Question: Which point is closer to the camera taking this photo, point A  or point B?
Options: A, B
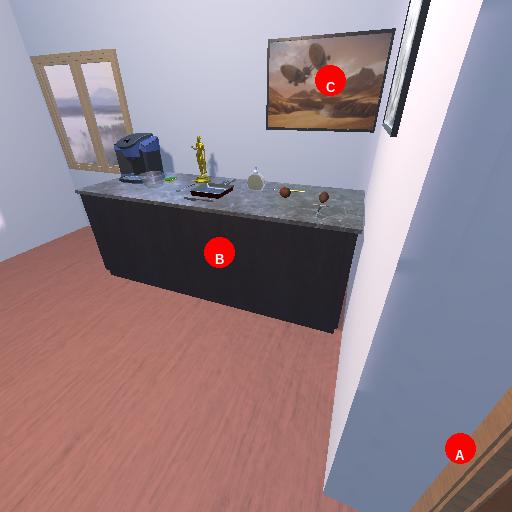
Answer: A